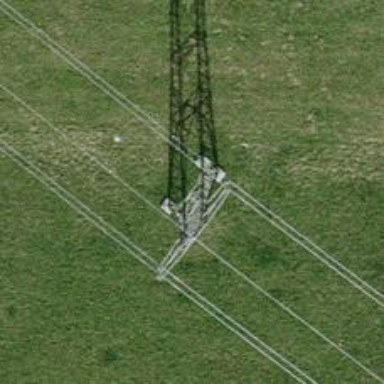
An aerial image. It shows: Towering power structure.